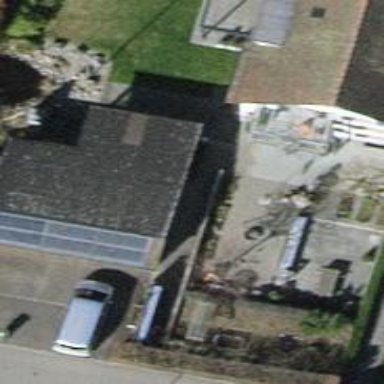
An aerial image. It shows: Garage building.